Question: I want to convert the string value to int value, so I tried these things:
'''
// 1.
string a = "4163";
int b = int.Parse(a);
// 2.
int intValue;
int.TryParse(a, out intValue);
// 3.
int b = Convert.ToInt32(a);
'''
but always my output looks like this:

It always writes '0x00001043', but I need '4163' as output. What is the wrong with my code?
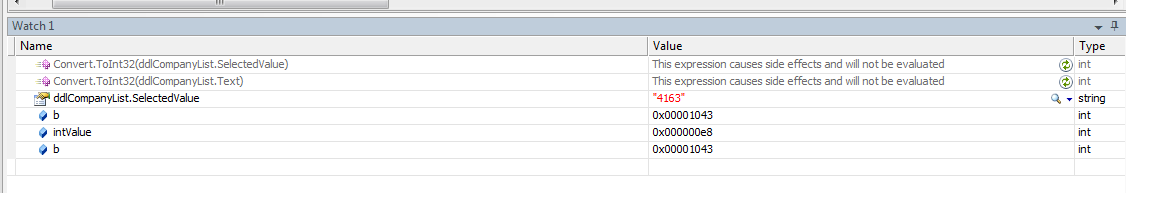
Answer: You code should work as expected. May be you need to change the display settings. So do something like this
> Right click the Watch Window and deselect the Hexadecimal Display of
values.